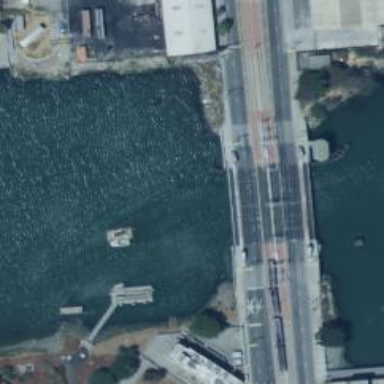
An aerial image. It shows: Movable bridge over footway.